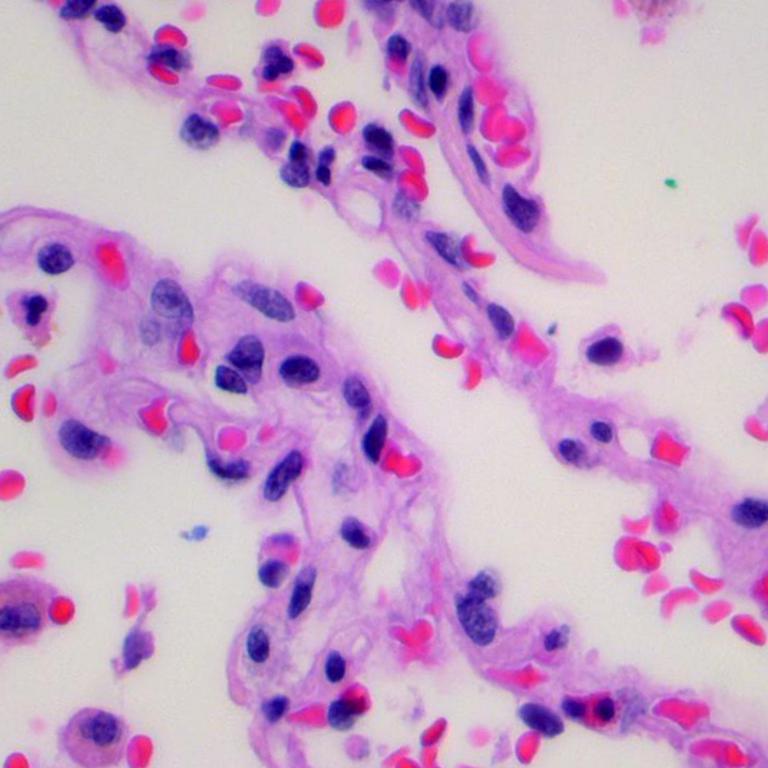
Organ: lung
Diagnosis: benign